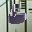
Label: 6